Aerial crown-view tile of a tropical tree (Barro Colorado Island, Panama), acquired 20250217:
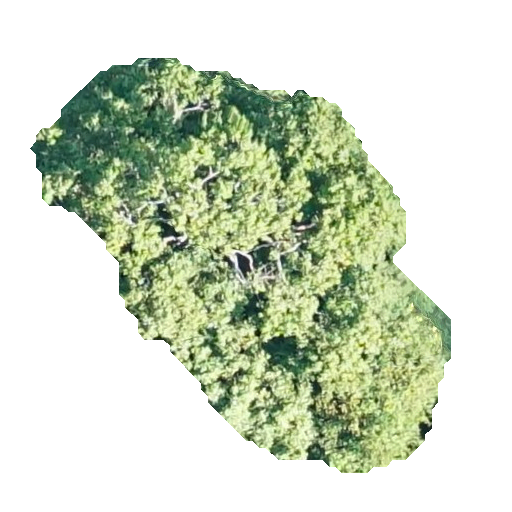
Species: Aiouea montana
GBIF accepted scientific name: Aiouea montana
Crown area: 157.152 m²